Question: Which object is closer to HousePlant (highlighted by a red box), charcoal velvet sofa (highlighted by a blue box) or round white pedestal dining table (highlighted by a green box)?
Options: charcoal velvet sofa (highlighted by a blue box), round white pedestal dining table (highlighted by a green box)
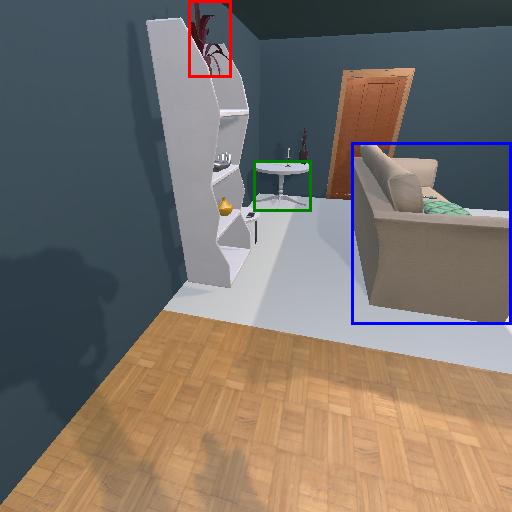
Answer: charcoal velvet sofa (highlighted by a blue box)